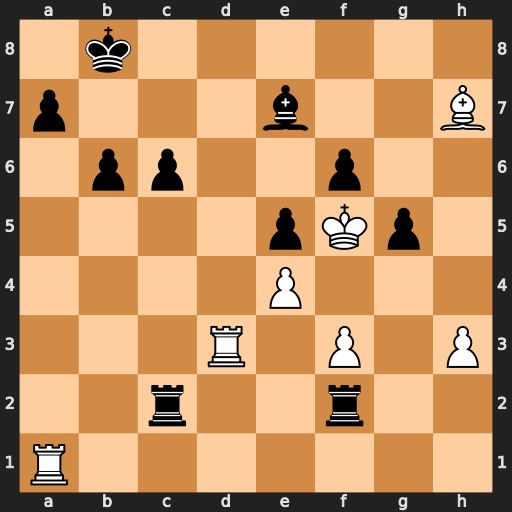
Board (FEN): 1k6/p3b2B/1pp2p2/4pKp1/4P3/3R1P1P/2r2r2/R7
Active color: w
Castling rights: -
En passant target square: -
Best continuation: Ke6 b5 Kxe7